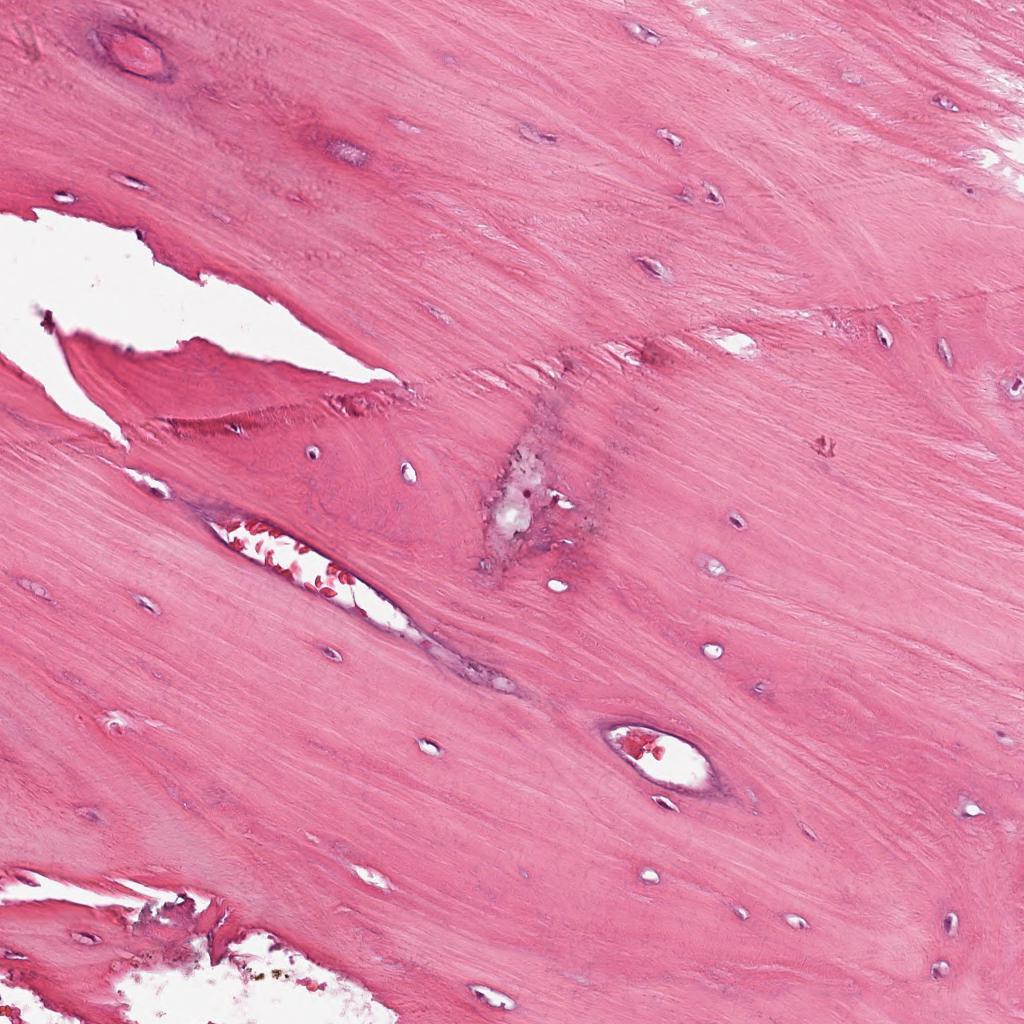
Label: Non-Tumor